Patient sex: M
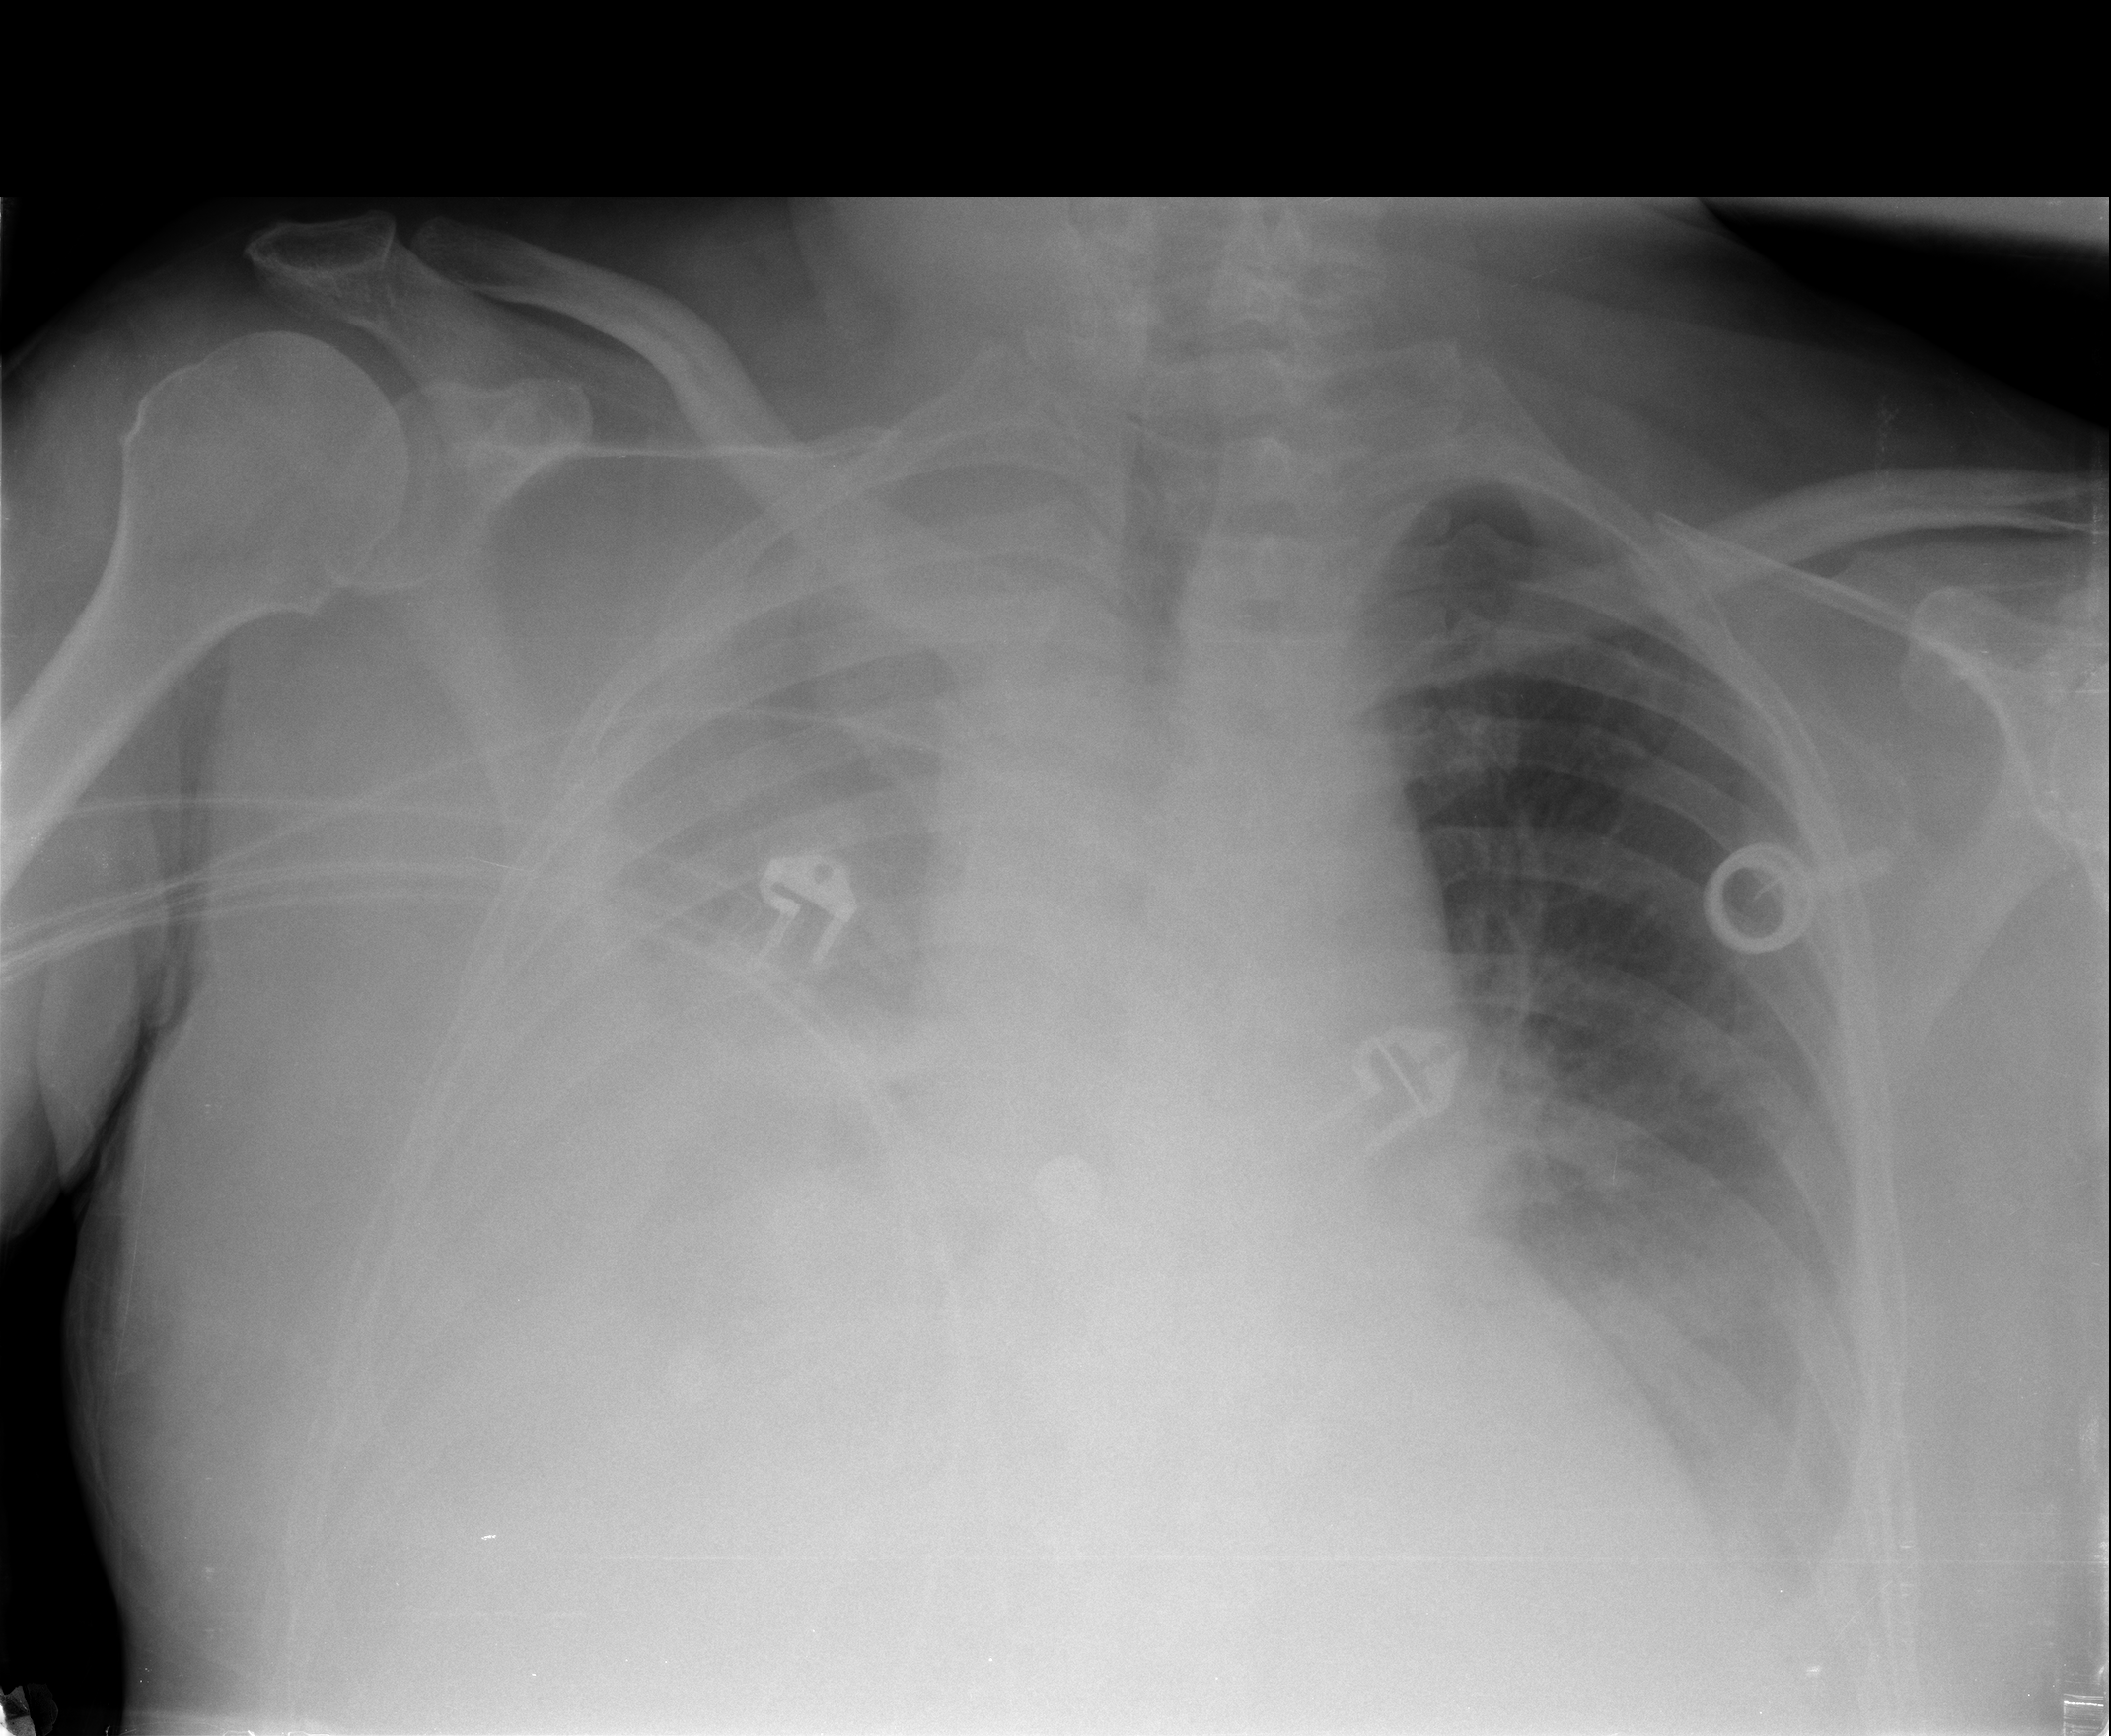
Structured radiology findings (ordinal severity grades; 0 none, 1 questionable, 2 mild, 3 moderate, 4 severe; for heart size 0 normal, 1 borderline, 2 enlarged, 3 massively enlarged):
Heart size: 0
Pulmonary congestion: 0
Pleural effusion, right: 4
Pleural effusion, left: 2
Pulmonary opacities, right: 0
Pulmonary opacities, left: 0
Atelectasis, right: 4
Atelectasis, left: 2